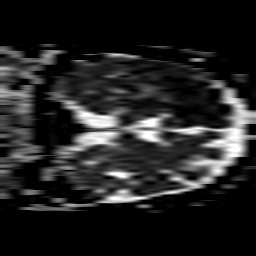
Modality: ADC
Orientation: coronal
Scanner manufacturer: philips
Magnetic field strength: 3 T
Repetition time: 3.8 s
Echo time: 0.06134 s